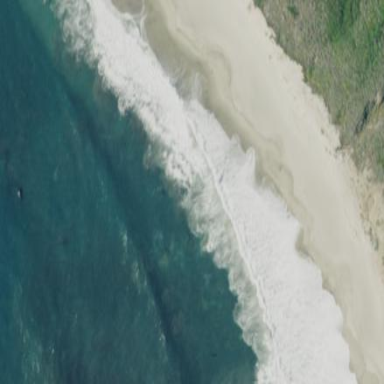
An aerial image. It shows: Beautiful beach with natural surroundings.